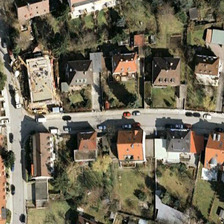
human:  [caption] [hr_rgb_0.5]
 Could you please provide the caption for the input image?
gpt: a residential area on either side of the road .

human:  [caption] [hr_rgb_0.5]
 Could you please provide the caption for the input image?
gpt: many cars are parked on both sides of the road .

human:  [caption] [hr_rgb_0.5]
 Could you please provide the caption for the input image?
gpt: a residential area on either side of the road .

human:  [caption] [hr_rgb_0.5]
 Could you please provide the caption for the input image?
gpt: many cars are parked on both sides of the road .

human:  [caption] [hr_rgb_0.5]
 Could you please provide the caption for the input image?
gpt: a residential area on either side of the road .